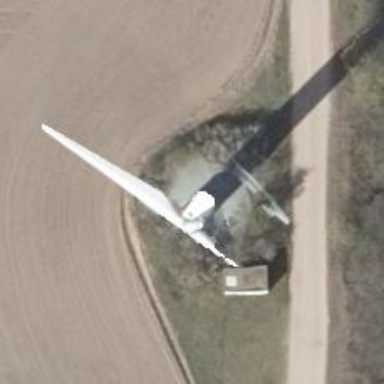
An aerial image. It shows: Wind generator powered by horizontal axis wind turbine.